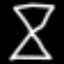
Label: hourglass